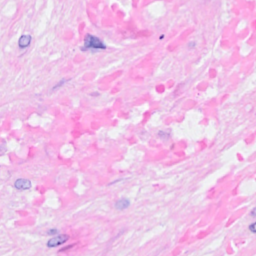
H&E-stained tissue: Breast